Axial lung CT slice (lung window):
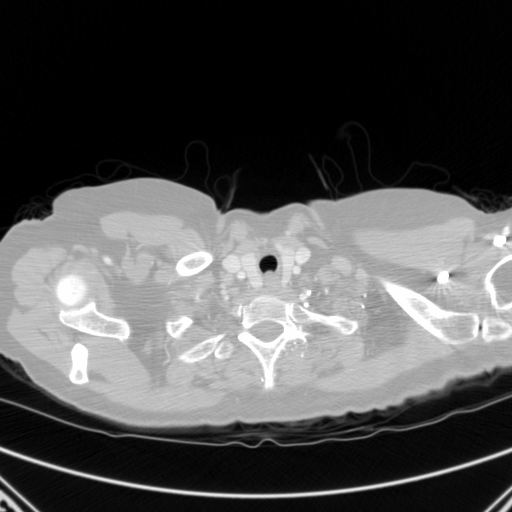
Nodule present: no